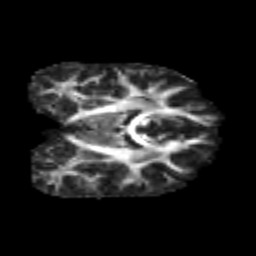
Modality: FA
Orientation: coronal
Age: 28
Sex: male
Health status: healthy